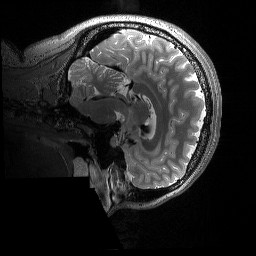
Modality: T2w
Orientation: sagittal
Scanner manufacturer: siemens
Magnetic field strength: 3 T
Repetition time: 3.2 s
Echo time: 0.565 s